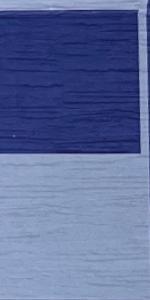
Label: Empty